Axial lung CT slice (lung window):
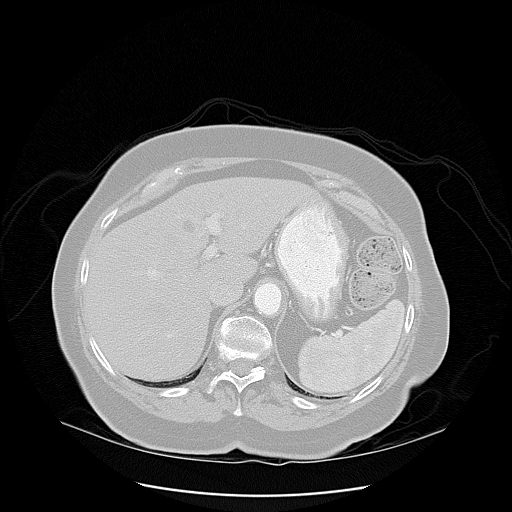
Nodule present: no